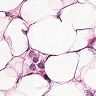
Metastatic tissue present: yes